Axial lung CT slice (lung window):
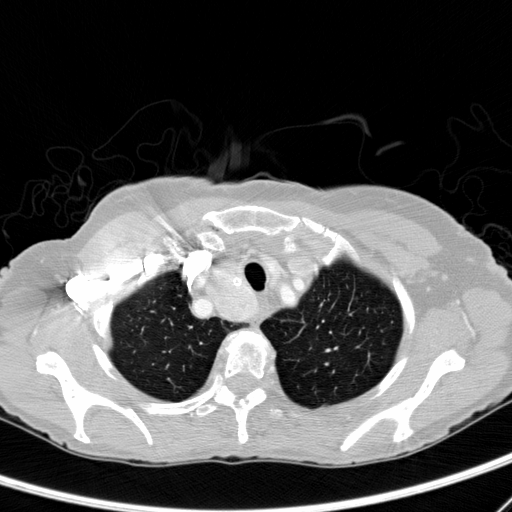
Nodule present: no